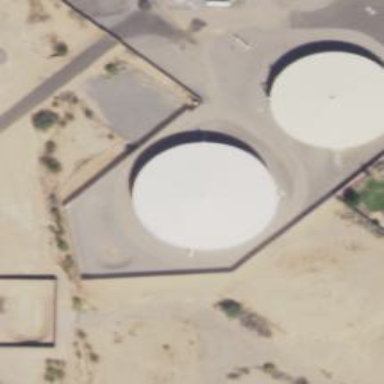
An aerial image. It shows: Storage tank designed for holding water.